高三 · 组合几何学
如图, $\mathrm{AB} / / \mathrm{CD}, \mathrm{AO}=\mathrm{OD}, \mathrm{BC}=4 \mathrm{~cm}$, 则 $\mathrm{CO}$ 等于( )

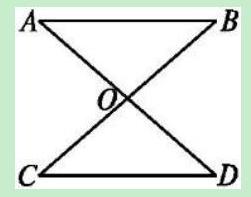
A. $1 \mathrm{~cm}$

B. $2 \mathrm{~cm}$

C. $3 \mathrm{~cm}$

D. 不确定
答案: B
解析: 解答：如图,过点 $O$ 作 $1 / / \mathrm{AB}$, 则 $1 / / \mathrm{AB} / / \mathrm{CD}$,